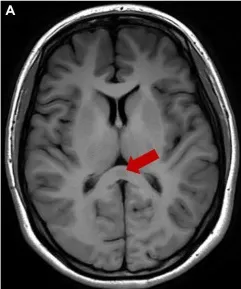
The red arrow showed lesion center on SCC characterized by hypo-intensity on T1WI.
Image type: radiology (mri)